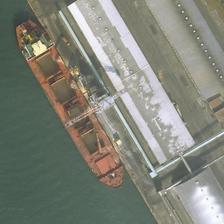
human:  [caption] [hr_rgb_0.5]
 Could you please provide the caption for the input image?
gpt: a red long boat is parked next to the bank of a river .

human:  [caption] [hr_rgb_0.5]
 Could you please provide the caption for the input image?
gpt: a long red boat is parked next to the shore .

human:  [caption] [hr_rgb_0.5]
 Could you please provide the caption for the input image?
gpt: the dock is not very busy, since we cannot see other ships except for this ship in the shipment of goods .

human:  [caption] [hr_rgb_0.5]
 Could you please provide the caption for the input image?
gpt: a long red boat is moored on the shore .

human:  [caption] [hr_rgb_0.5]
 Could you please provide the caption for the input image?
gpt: a red long boat is parked next to the bank of a river .